Question: Hy!
I have two pictures on the view and a button at the buttom.
But the Problem is that the last picture is drawn at the button and not under the first on. So the button at the buttom is unvisible.

XML:
'''
<?xml version="1.0" encoding="utf-8"?>
<LinearLayout
xmlns:android="http://schemas.android.com/apk/res/android"
android:layout_height="wrap_content" android:layout_width="fill_parent" android:orientation="vertical">
<TextView android:layout_height="wrap_content" android:id="@+id/mainscreen" android:layout_width="fill_parent" android:text="Selected Channel" android:gravity="center"></TextView>
<ImageView android:id="@+id/ImageView01" android:layout_width="wrap_content" android:layout_height="wrap_content"></ImageView>
<TextView android:layout_width="wrap_content" android:layout_height="wrap_content" android:id="@+id/mainscreen_state"></TextView>
<ImageView android:layout_width="wrap_content" android:layout_centerHorizontal="true" android:layout_height="wrap_content" android:id="@+id/ImageAd" android:layout_gravity="center"></ImageView> <RelativeLayout xmlns:android="http://schemas.android.com/apk/res/android"
android:layout_height="fill_parent"
android:layout_width="fill_parent">
<Button android:layout_width="wrap_content"
android:layout_height="wrap_content"
android:layout_alignParentBottom="true"
android:layout_centerHorizontal="true"
android:id="@+id/mainscreen_btchange"
android:text="Change State"></Button>
</RelativeLayout>
</LinearLayout>
'''
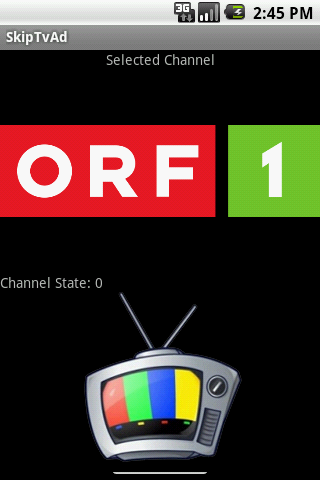
Answer: Try this one
'''
<?xml version="1.0" encoding="utf-8"?>
<RelativeLayout
xmlns:android="http://schemas.android.com/apk/res/android"
android:layout_height="fill_parent"
android:layout_width="fill_parent">
<RelativeLayout
android:layout_height="wrap_content"
android:layout_width="wrap_content"
android:layout_alignParentTop="true">
<LinearLayout
xmlns:android="http://schemas.android.com/apk/res/android"
android:layout_height="wrap_content"
android:layout_width="fill_parent"
android:orientation="vertical">
<TextView
android:layout_height="wrap_content"
android:id="@+id/mainscreen"
android:layout_width="fill_parent"
android:text="Selected Channel"
android:gravity="center"></TextView>
<ImageView
android:id="@+id/ImageView01"
android:layout_width="wrap_content"
android:layout_height="wrap_content"></ImageView>
<TextView
android:layout_width="wrap_content"
android:layout_height="wrap_content"
android:id="@+id/mainscreen_state"></TextView>
<ImageView
android:layout_width="wrap_content"
android:layout_centerHorizontal="true"
android:layout_height="wrap_content"
android:id="@+id/ImageAd"
android:layout_gravity="center"></ImageView>
</LinearLayout>
</RelativeLayout>
<RelativeLayout
xmlns:android="http://schemas.android.com/apk/res/android"
android:layout_height="wrap_content"
android:layout_width="fill_parent"
android:layout_alignParentBottom="true"
>
<Button
android:layout_width="wrap_content"
android:text="Change State"
android:layout_height="wrap_content"
android:id="@+id/mainscreen_btchange"
android:layout_centerHorizontal="true"></Button>
</RelativeLayout>
</RelativeLayout>
'''